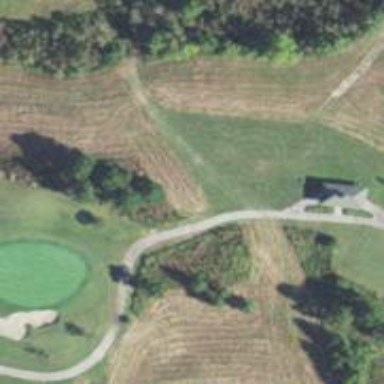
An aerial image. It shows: Path for both roads and golfers.